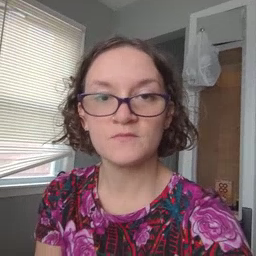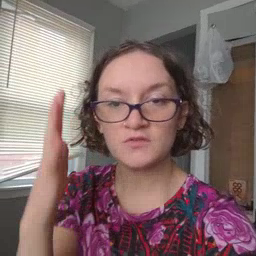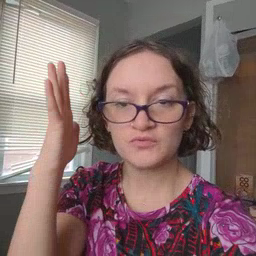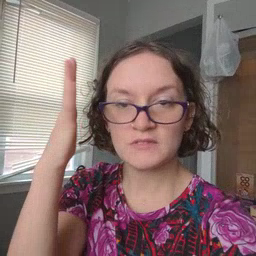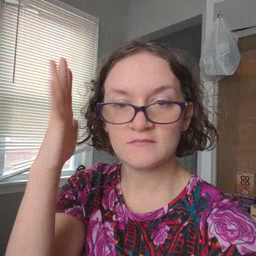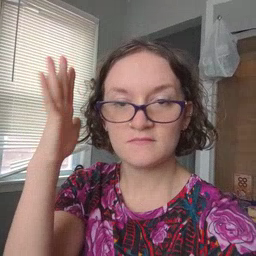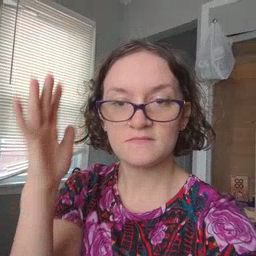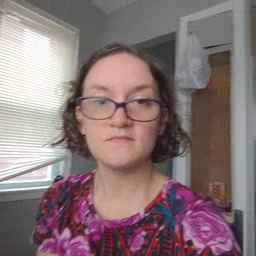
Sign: tree